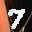
Label: 7